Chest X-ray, PA view. Patient: 48 years old, sex F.
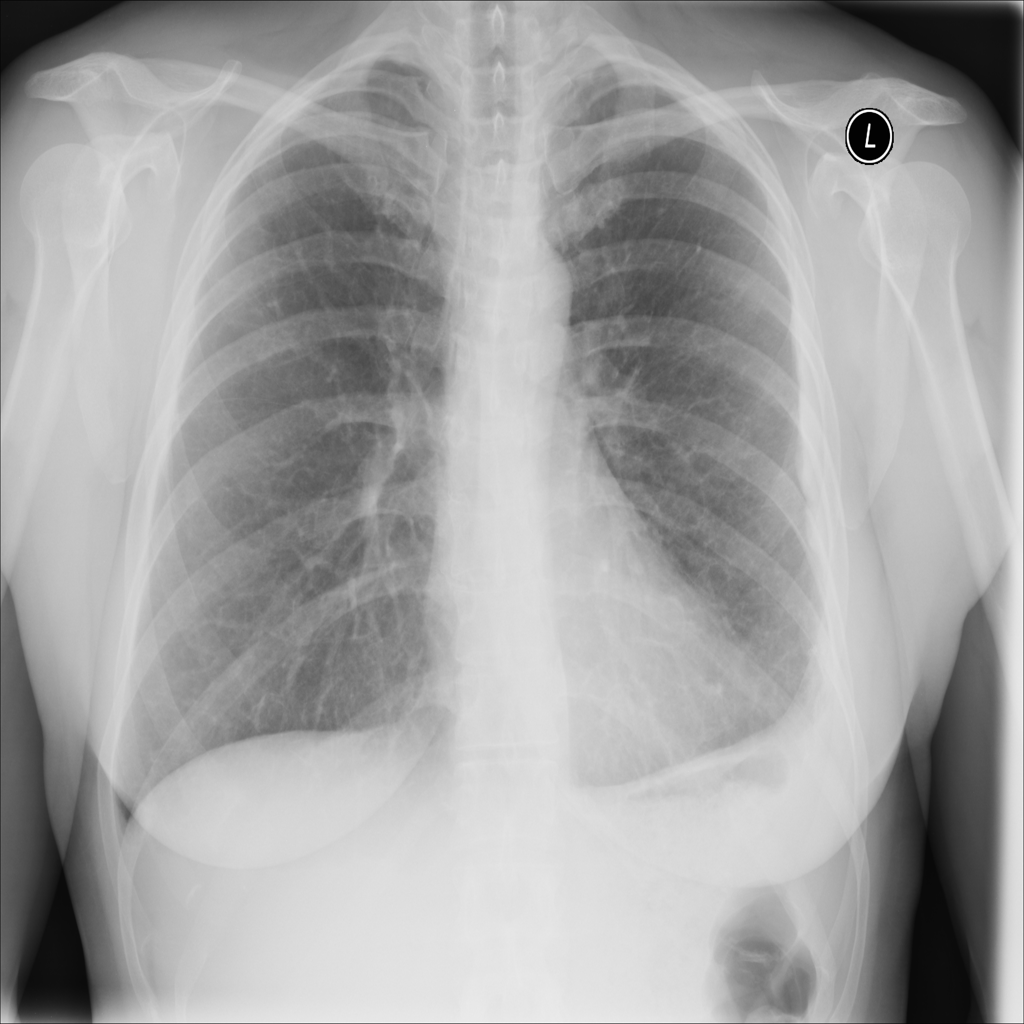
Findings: Pleural_Thickening